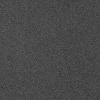
Atmospheric dust classification: dusty